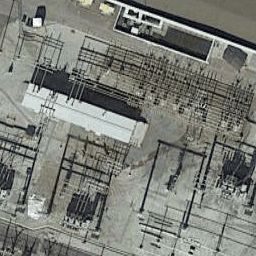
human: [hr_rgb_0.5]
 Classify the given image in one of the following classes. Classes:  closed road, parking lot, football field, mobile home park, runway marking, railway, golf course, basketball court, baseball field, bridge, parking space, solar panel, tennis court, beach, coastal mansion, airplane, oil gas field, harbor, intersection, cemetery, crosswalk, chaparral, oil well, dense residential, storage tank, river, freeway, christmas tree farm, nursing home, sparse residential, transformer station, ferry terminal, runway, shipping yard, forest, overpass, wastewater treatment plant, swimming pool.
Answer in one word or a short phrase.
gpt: transformer station